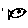
Label: fish